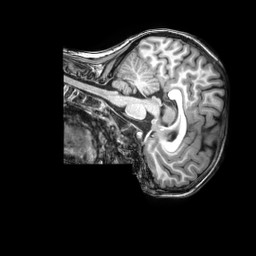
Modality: T1w
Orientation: sagittal
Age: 7
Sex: female
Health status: healthy